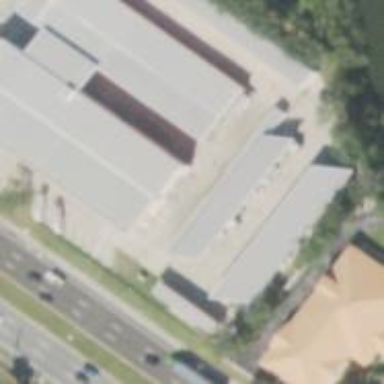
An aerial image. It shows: Building.